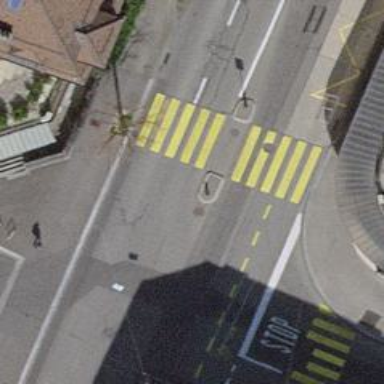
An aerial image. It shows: Uncontrolled zebra crossing with pedestrian island.